Question: My understanding is that 'string' is a member of the 'std' namespace, so why does the following occur?
'''
#include <iostream>
int main()
{
using namespace std;
string myString = "Press ENTER to quit program!";
cout << "Come up and C++ me some time." << endl;
printf("Follow this command: %s", myString);
cin.get();
return 0;
}
'''

Each time the program runs, 'myString' prints a seemingly random string of 3 characters, such as in the output above.
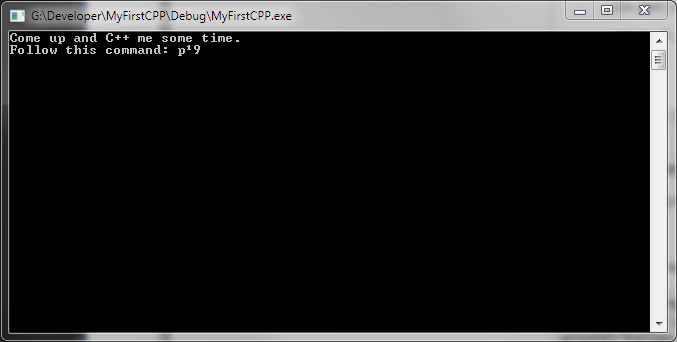
Answer: ## C++23 Update
We now finally have 'std::print' as a way to use 'std::format' for output directly:
'''
#include <print>
#include <string>
int main() {
// ...
std::print("Follow this command: {}", myString);
// ...
}
'''
This combines the best of both approaches.
## Original Answer
It's compiling because 'printf' isn't type safe, since it uses variable arguments in the C sense. 'printf' has no option for 'std::string', only a C-style string. Using something else in place of what it expects definitely won't give you the results you want. It's actually undefined behaviour, so anything at all could happen.
The easiest way to fix this, since you're using C++, is printing it normally with 'std::cout', since 'std::string' supports that through operator overloading:
'''
std::cout << "Follow this command: " << myString;
'''
If, for some reason, you need to extract the C-style string, you can use the 'c_str()' method of 'std::string' to get a 'const char *' that is null-terminated. Using your example:
'''
#include <iostream>
#include <string>
#include <stdio.h>
int main()
{
using namespace std;
string myString = "Press ENTER to quit program!";
cout << "Come up and C++ me some time." << endl;
printf("Follow this command: %s", myString.c_str()); //note the use of c_str
cin.get();
return 0;
}
'''
If you want a function that is like 'printf', but type safe, look into variadic templates (C++11, supported on all major compilers as of MSVC12). You can find an example of one <URL>.
---
[1]: This means that you can pass any number of arguments, but the function relies on you to tell it the number and types of those arguments. In the case of 'printf', that means a string with encoded type information like '%d' meaning 'int'. If you lie about the type or number, the function has no standard way of knowing, although some compilers have the ability to check and give warnings when you lie.